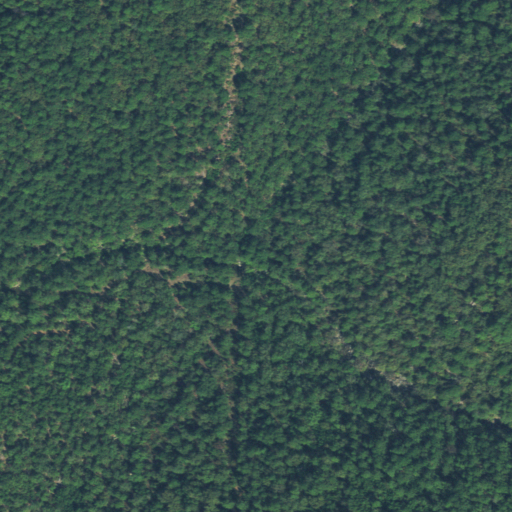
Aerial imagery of valley in Oklahoma named Rough Hollow containing mixed forest, evergreen forest, and deciduous forest